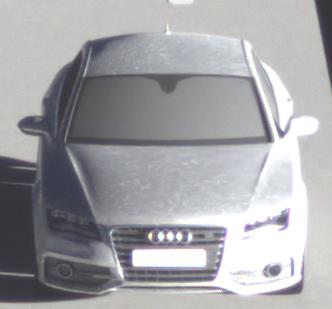
Make: Audi
Model: S7 Sportback cod
Detailed model: S7 (4G) Sportback
Model produced from: 2012/06
Model produced until: 2014/05
Doors: 5
Color: white
Road condition: dry road
Daytime: sunrise or sunset
Contrast: high contrast